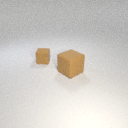
large brown rubber cube to the right of small brown rubber cube